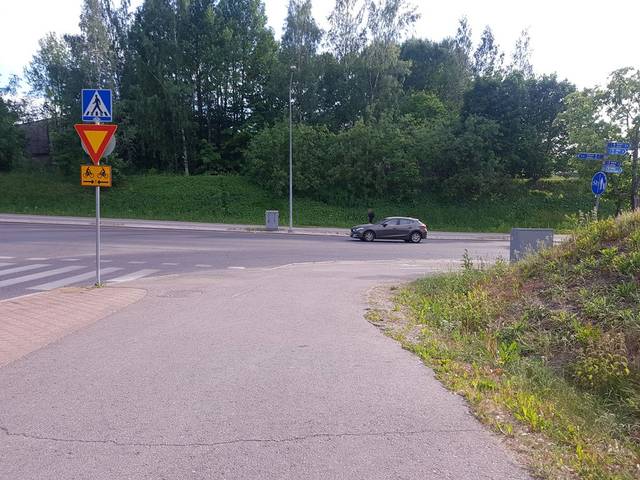
Region: Finland
Coordinates: 60.228, 24.967